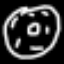
Label: donut